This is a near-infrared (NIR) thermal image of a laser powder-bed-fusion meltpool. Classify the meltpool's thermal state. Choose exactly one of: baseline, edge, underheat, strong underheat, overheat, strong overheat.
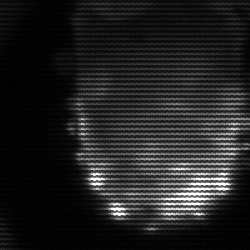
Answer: baseline